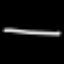
Label: line